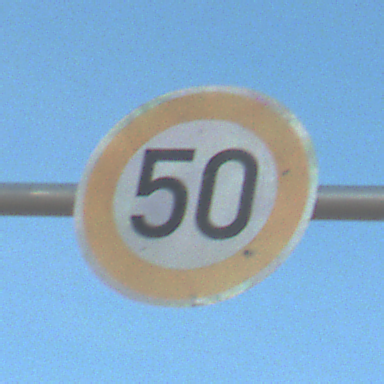
Verkehrszeichen: Geschwindigkeit50
Umgebung: Outdoor, Suburban
Tageszeit: MorningAfternoon
Wetter: PartlyCloudy
Licht: Natural
Jahreszeit: NotSpecified
Kontrast: HighContrast